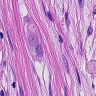
Metastatic tissue present: yes